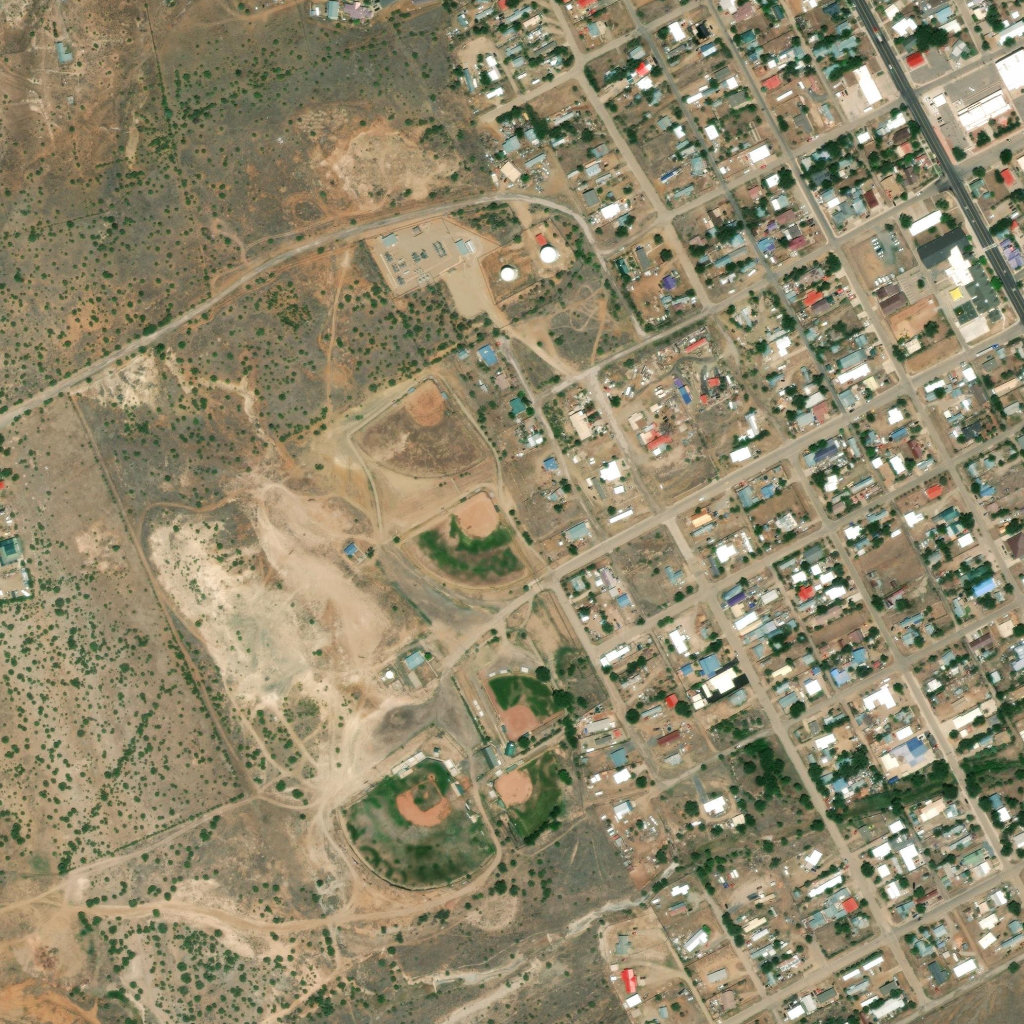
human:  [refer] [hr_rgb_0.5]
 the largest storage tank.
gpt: <box>[[52, 23, 54, 25, 0]]</box>